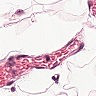
Metastatic tissue present: no